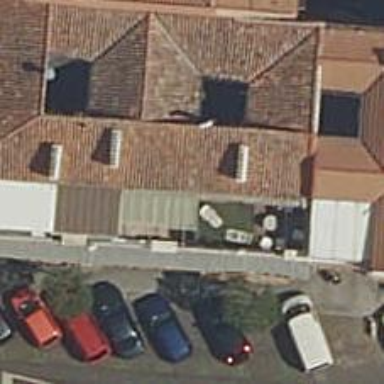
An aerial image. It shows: Restaurant.